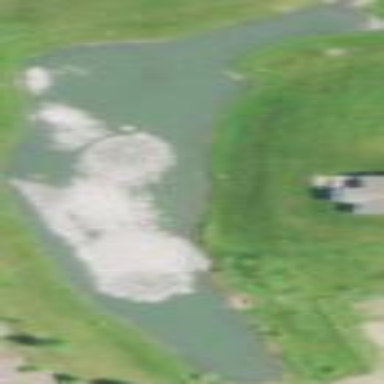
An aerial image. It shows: Peaceful pond surrounded by nature.